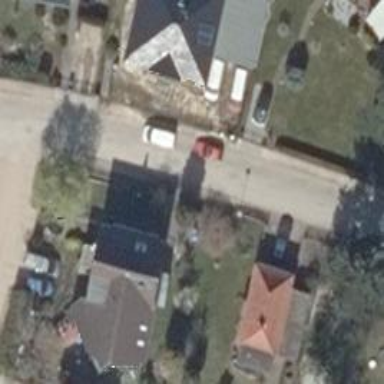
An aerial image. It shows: Footway along the road.